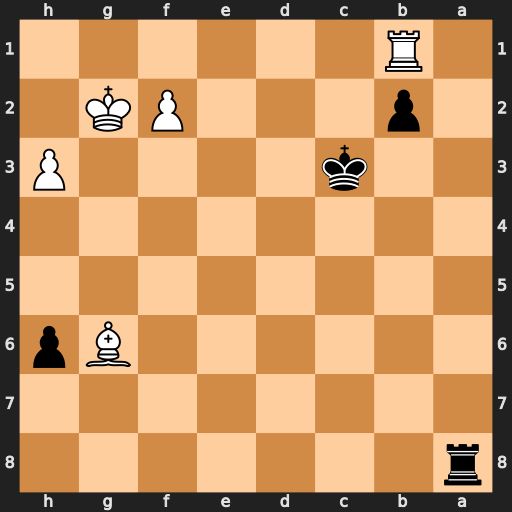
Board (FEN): r7/8/6Bp/8/8/2k4P/1p3PK1/1R6
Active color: b
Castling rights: -
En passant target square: -
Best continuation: Rg8 Kf3 Rxg6